Question: I'm trying to position clid divs in parent div but the height of parent div should be dynamic so it should either expand or shrink after child divs are positioned inside. How can I accomplish it? Childs should remain inside of parent all times.
Since I'm not designer at all I read "<URL>" to learn a bit.
And this question "<URL>".
Thanks
<URL>

'''
#header
{
margin: 0 auto;
border: 1px solid #000000;
width: 500px;
background: #aa0000;
}
#body
{
margin: 0 auto;
border: 1px solid #000000;
width: 500px;
background: #ff0000;
}
#footer
{
margin: 0 auto;
border: 1px solid #000000;
width: 500px;
background: #dd0000;
}
#section_one
{
position: relative;
width: 100px;
height: 100px;
background: #EEEEEE;
top: 10px;
left: 10px;
}
#section_two
{
position: relative;
width: 100px;
height: 100px;
background: #EEEEEE;
top: 10px;
left: 150px;
}
'''
'''
<div id="header">HEARDER</div>
<div id="body">
<div id="section_one">SECTION ONE</div>
<div id="section_two">SECTION TWO</div>
</div>
<div id="footer">FOOTER</div>
'''
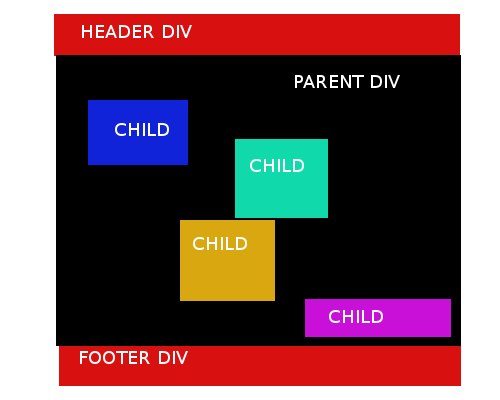
Answer: You could use float:left and then postion the sections with margin
<URL>
## Markup
'''
<div id="header">HEARDER</div>
<div id="body">
<div class="section one">SECTION ONE</div>
<div class="section two">SECTION TWO</div>
<div class="section three">SECTION THREE</div>
<div class="section four">SECTION FOUR</div>
</div>
<div id="footer">FOOTER</div>
'''
## CSS
'''
.section
{
width: 100px;
height: 100px;
background: #EEEEEE;
float:left;
}
.two
{
margin: 20px 0 0 10px;
}
.three
{
margin: 80px 0 0 50px;
}
.four
{
margin: 220px 0 0 -200px;
}
'''